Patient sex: M
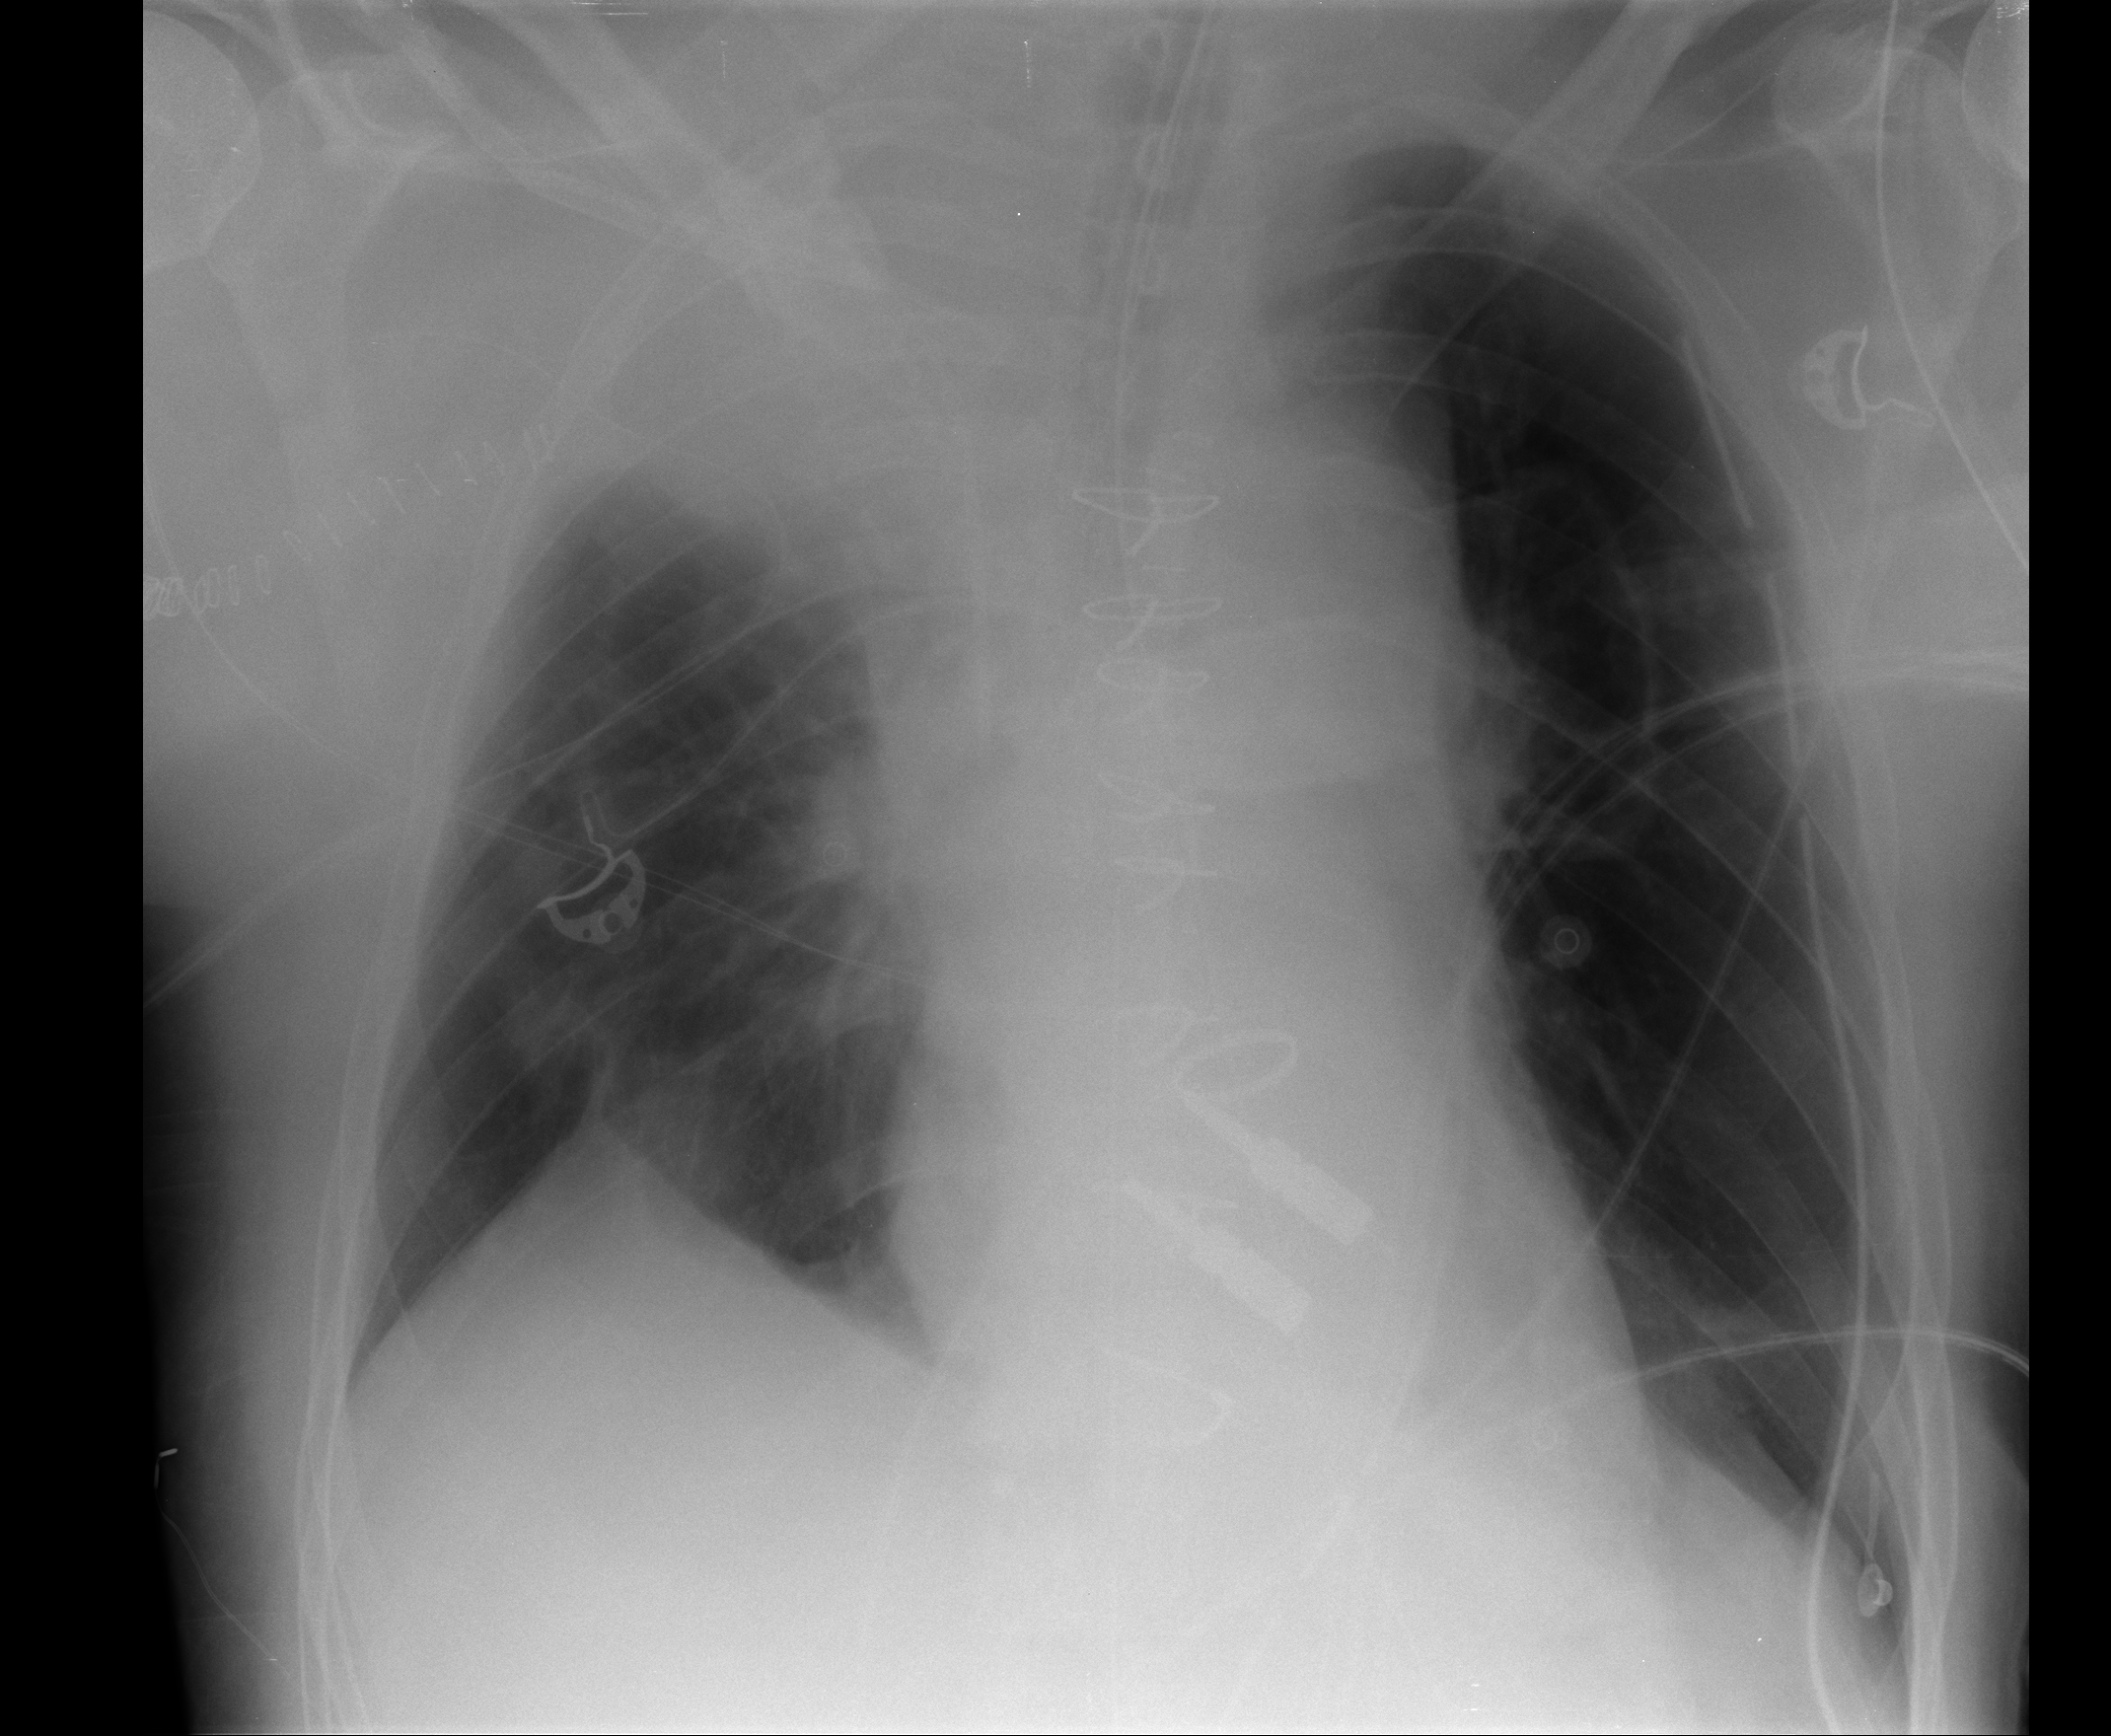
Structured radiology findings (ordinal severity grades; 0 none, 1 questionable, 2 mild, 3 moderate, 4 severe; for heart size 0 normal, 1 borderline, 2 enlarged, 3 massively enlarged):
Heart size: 0
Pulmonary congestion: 2
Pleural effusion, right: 3
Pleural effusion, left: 0
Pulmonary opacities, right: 2
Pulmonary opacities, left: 0
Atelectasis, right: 3
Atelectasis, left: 0